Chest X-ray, PA view. Patient: 47 years old, sex F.
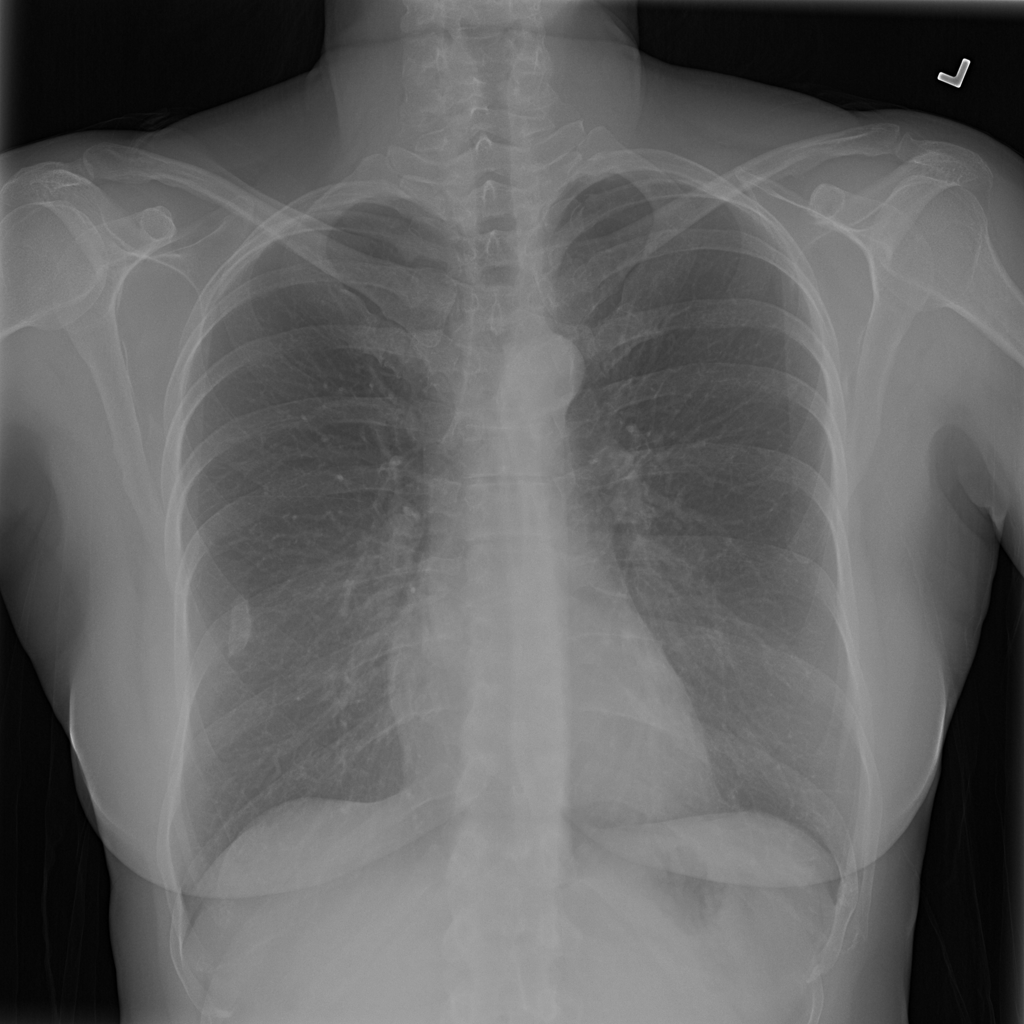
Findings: No Finding